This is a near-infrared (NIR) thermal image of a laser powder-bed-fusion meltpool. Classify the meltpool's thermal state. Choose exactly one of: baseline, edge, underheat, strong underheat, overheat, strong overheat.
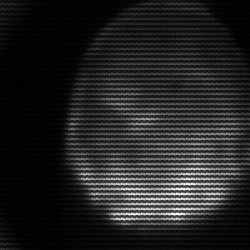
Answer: edge